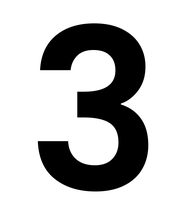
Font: Poppins-SemiBold